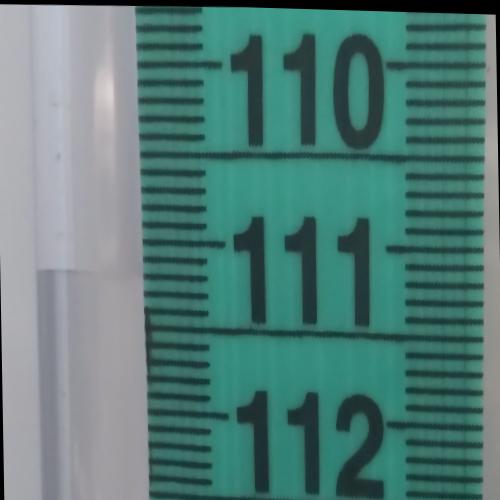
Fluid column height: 111.2 cm